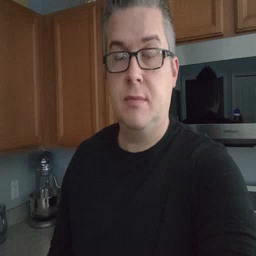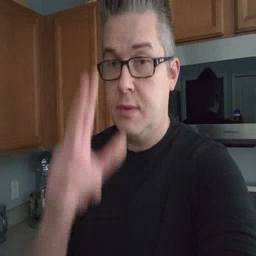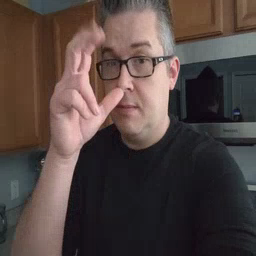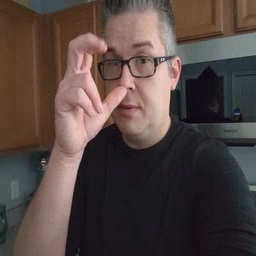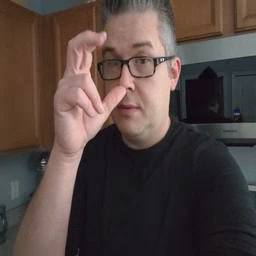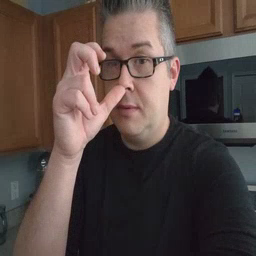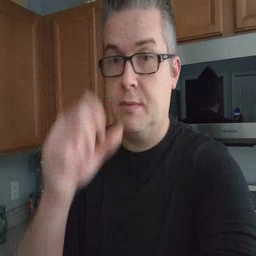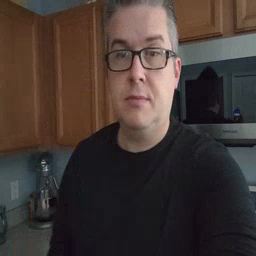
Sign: bug